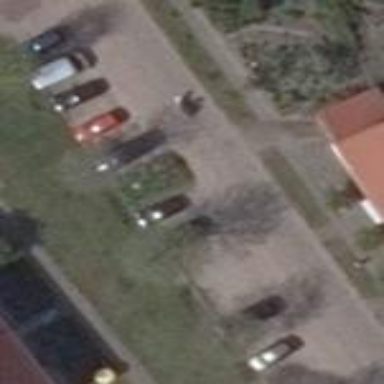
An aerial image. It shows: Street-side parking area.